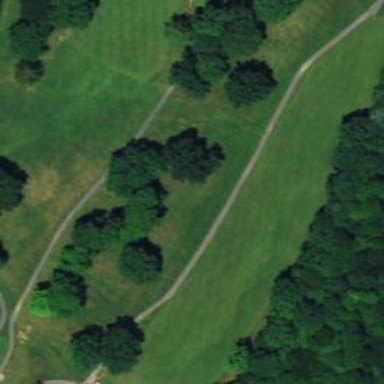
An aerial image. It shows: View of golf hole.